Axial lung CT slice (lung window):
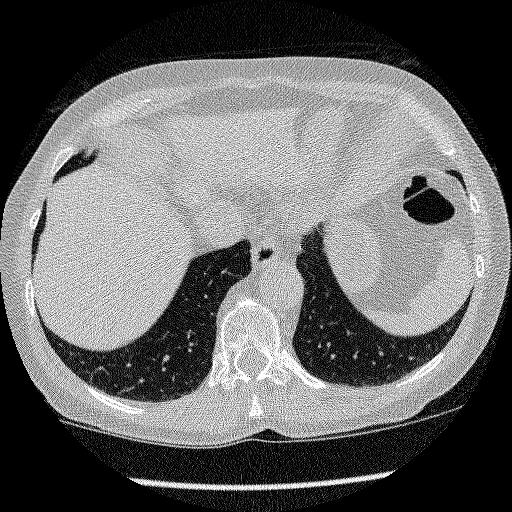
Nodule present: no